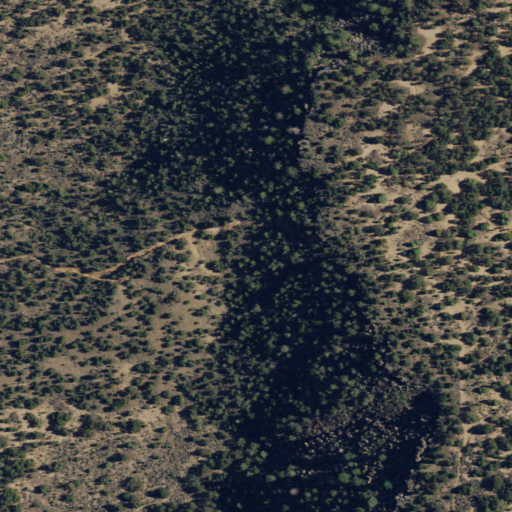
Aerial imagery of cliff(s) in New Mexico named Comanche Rim containing evergreen forest, open development, and shrub